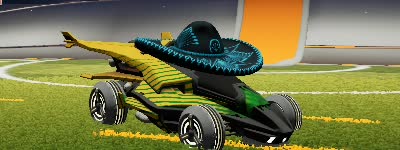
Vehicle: aftershock